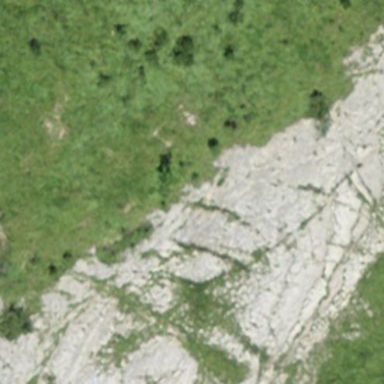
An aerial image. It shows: Landscape dominated by bare rock.